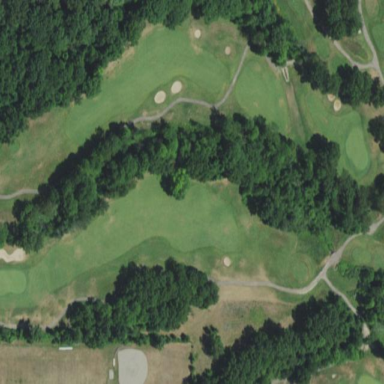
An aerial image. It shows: Golf fairway surrounded by grass.